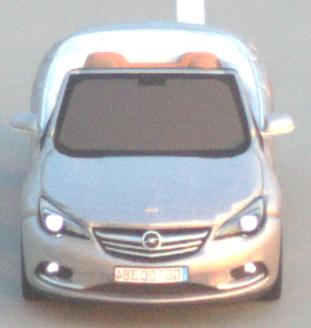
Make: Opel
Model: Cascada 1.4 Turbo
Detailed model: Cascada
Model produced from: 2013/03
Model produced until: 2015/01
Doors: 2
Color: white
Road condition: dry road
Daytime: sunrise or sunset
Contrast: medium contrast